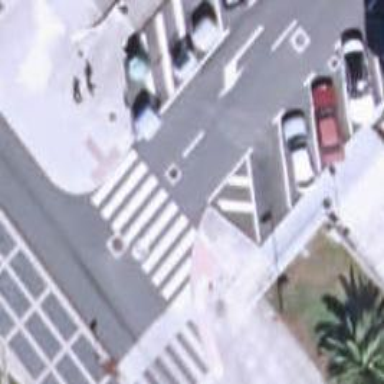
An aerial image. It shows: Marked crossing on footway.